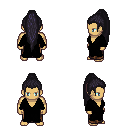
a pixel art fantasy rpg character, male body template, human, tanned skin, black robe, robe skirt, raven extra-long topknot hairstyle, four views (front, back, left, right), 2x2 character sprite sheet, small pixel art, hard edges, no anti-aliasing